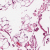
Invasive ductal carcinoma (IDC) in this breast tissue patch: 0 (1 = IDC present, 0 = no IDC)